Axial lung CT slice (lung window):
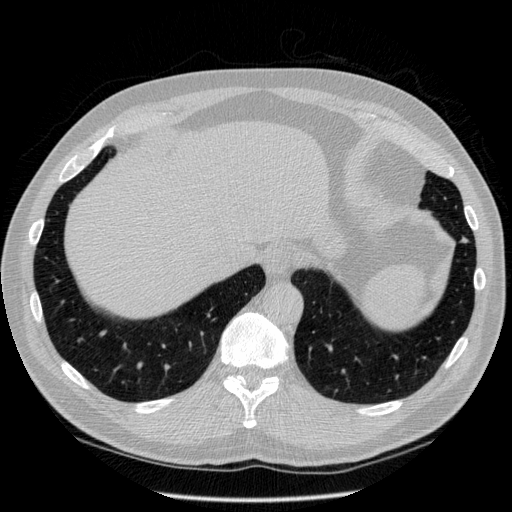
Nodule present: no